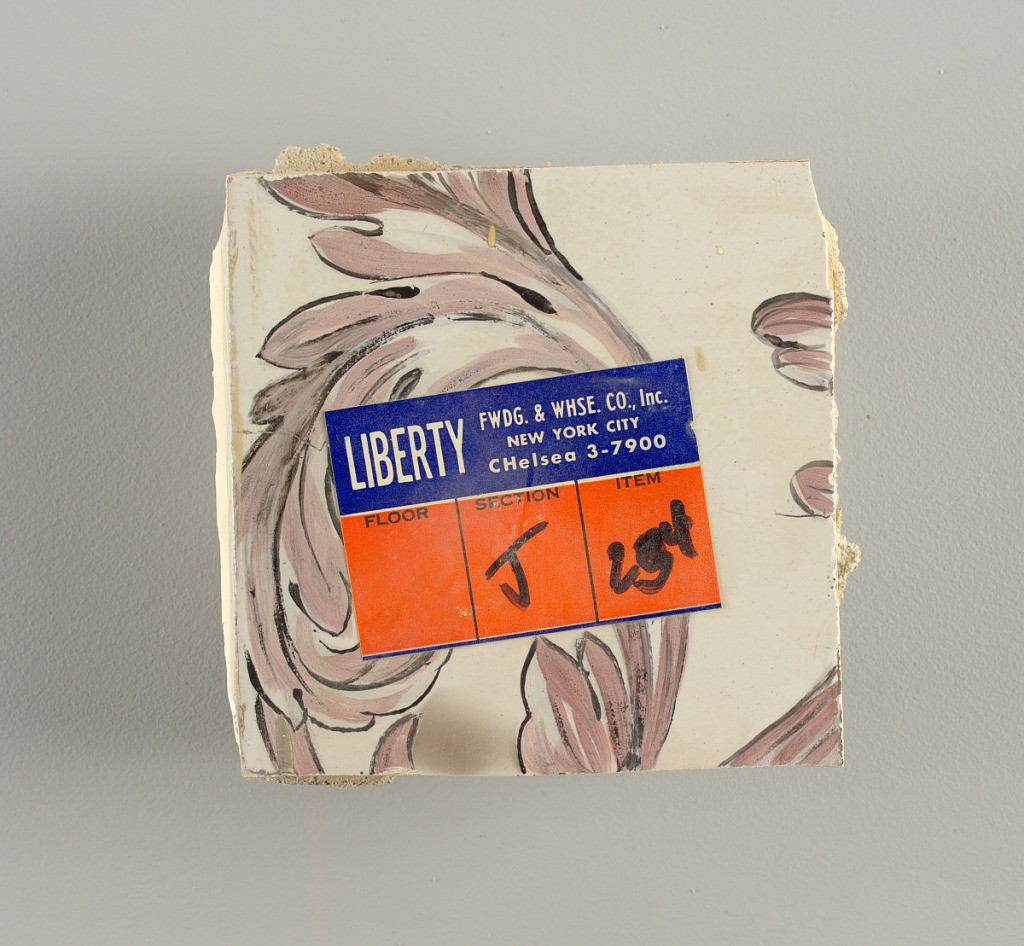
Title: Wall facing
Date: ca. 1725
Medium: tin-glazed earthenware, underglaze
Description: Two vertical rectangles, twenty-three tiles high.  A) Nine tiles wide at top; seven tiles wide at bottom.  B) Ten and one-half tiles wide.

Arabesque design of foliage.  A) with centered figure of Justice under a canopy.  B) with centered urn.